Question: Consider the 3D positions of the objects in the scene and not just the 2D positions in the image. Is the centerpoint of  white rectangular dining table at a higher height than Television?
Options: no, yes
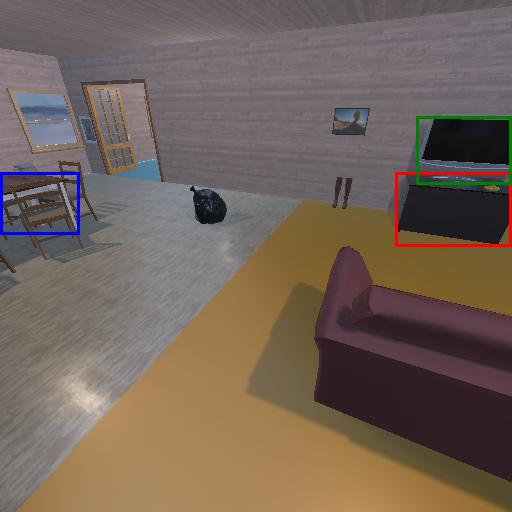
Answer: no